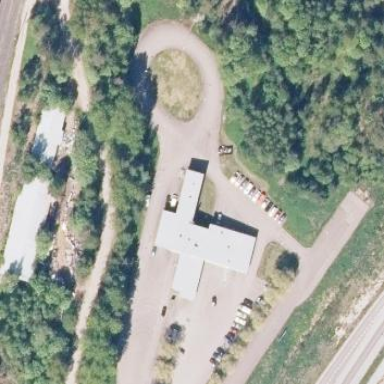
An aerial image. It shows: Commercial building housing car shop specializing in vehicle inspections.